Question: I want to look for a string "GAS CYLINDERS" in range "B17:B29" and if a cell contains the given string, go to column "H"(from "B") of the same row of the cell which contains the string then, select it.I want it to loop till row 29 and keep on selecting the eligible cells and take the sum of the values of all selected cells and finally , paste the total in another cell ("M22")
Code I tried:
'''
ROW_NUMBER = 16
ROW_NUMBER = ROW_NUMBER + 1
PARTICULARS = Sheets("Invoice").Range("B" & ROW_NUMBER)
XXX = InStr(PARTICULARS, "GAS CYLINDER")
For Each XXX In Range("B17: B29")
If MYRNG = Empty And InStr(PARTICULARS, "GAS CYLINDER") > 1 Then
MYRNG = XXX.Address
ElseIf InStr(PARTICULARS, "GAS CYLINDER") > 1 Then
MYRNG = MYRNG & "," & XXX.Address
End If
Next XXX
Range(MYRNG).Select
Selection.Offset(0, 6).Select
'''
Image for reference

PS: I'm new to VBA. The code that i tried i found on You tube and Google and I modified it a little because the code i initially found didn't get me the expected result.
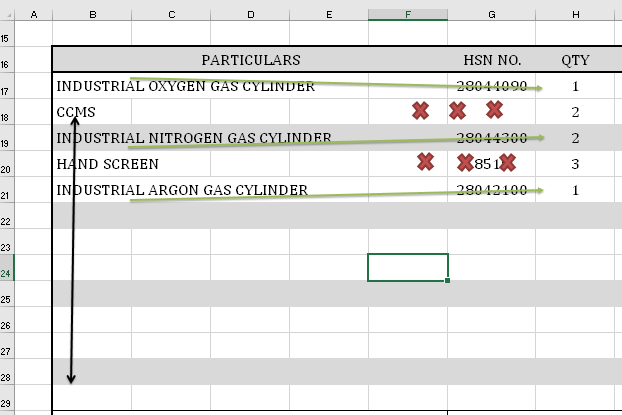
Answer: Firstly, there is very rarely a need to 'Select' things in VBA.
You want to calculate a number and place that into a cell, so simplify your code to just do that:
'''
Dim XXX As Range
Dim myTotal As Long
For Each XXX In Range("B17: B29")
If InStr(XXX.Value, "GAS CYLINDER") > 0 Then
myTotal = myTotal + XXX.Offset(0, 6).Value
End If
Next XXX
Range("M22").Value = myTotal
'''
---
Or you could just use Excel's 'SumIf' function:
'''
Range("M22").Value = Application.SumIf(Range("B17:B29", "*GAS CYLINDER*", Range("H17:H29"))
'''